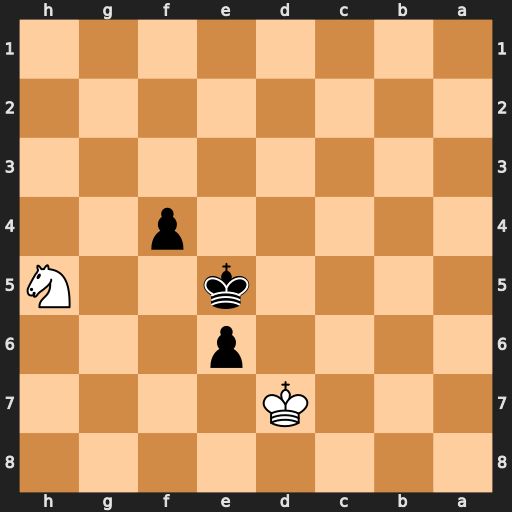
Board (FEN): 8/3K4/4p3/4k2N/5p2/8/8/8
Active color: b
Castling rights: -
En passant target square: -
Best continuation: f3 Kc6 Kd4 Ng3 e5